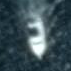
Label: Civil_yacht